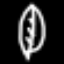
Label: leaf